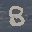
Label: 8